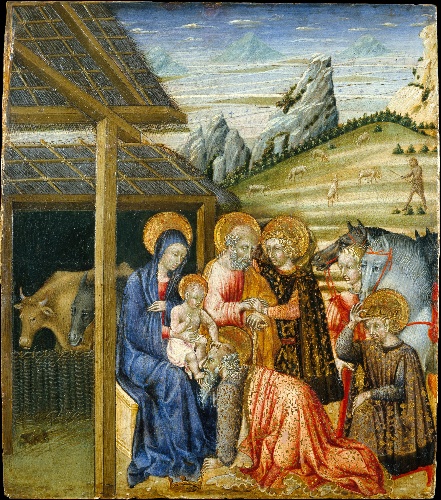
Title: The Adoration of the Magi
Artist: Giovanni di Paolo (Giovanni di Paolo di Grazia)
Artist bio: Italian, Siena 1398–1482 Siena
Date: ca. 1460
Object type: Painting
Classification: Paintings
Medium: Tempera and gold on wood
Dimensions: 10 5/8 x 9 1/8 in. (27 x 23.2 cm)
Department: European Paintings
Credit line: The Jack and Belle Linsky Collection, 1982
Accession year: 1982
Repository: Metropolitan Museum of Art, New York, NY
Tags: Cows|Donkeys|Horses|Saint Joseph|Adoration of the Magi|Christ|Virgin Mary